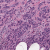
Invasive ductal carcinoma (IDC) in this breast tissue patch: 1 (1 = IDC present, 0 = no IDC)